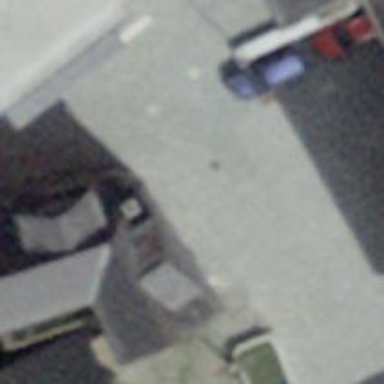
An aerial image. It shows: Alley classified as service road.